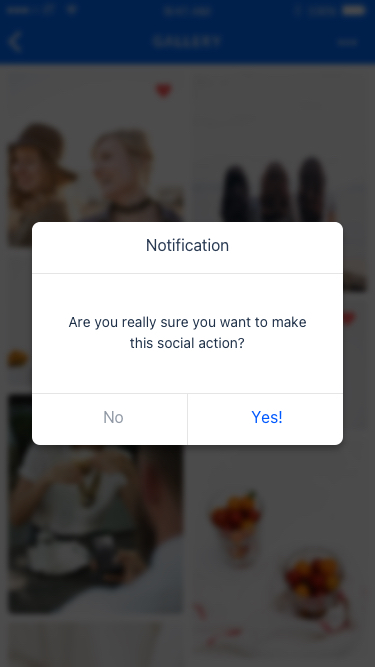
Text in this UI design:
No
Yes!
Notification
Are you really sure you want to make this social action?